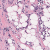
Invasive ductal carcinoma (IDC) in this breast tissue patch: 1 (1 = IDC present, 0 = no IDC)